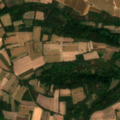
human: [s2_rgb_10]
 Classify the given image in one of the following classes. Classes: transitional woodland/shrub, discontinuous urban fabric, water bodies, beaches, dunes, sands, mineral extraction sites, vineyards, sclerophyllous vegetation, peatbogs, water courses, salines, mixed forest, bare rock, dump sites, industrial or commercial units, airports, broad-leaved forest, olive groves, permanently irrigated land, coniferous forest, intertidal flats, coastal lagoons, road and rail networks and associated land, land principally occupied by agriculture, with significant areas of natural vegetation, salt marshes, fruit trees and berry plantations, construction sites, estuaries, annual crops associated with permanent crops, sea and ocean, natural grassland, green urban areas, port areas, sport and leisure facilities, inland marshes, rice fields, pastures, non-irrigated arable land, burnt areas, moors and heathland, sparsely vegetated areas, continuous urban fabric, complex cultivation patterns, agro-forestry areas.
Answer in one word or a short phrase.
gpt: non-irrigated arable land, fruit trees and berry plantations, complex cultivation patterns, land principally occupied by agriculture, with significant areas of natural vegetation, broad-leaved forest